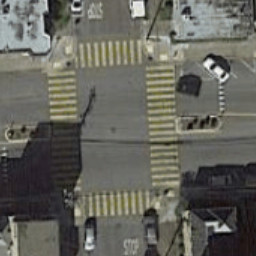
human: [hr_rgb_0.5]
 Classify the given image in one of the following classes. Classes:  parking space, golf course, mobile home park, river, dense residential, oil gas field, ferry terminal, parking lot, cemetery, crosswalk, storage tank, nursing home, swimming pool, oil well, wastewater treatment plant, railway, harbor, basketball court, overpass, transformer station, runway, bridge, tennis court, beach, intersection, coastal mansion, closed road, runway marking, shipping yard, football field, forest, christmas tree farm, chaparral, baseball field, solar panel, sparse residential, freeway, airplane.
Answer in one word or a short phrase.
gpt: crosswalk